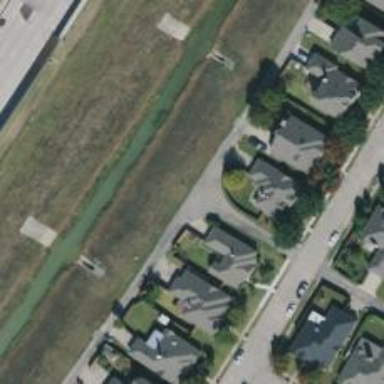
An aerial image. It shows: Alleyway designated as service road.